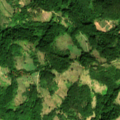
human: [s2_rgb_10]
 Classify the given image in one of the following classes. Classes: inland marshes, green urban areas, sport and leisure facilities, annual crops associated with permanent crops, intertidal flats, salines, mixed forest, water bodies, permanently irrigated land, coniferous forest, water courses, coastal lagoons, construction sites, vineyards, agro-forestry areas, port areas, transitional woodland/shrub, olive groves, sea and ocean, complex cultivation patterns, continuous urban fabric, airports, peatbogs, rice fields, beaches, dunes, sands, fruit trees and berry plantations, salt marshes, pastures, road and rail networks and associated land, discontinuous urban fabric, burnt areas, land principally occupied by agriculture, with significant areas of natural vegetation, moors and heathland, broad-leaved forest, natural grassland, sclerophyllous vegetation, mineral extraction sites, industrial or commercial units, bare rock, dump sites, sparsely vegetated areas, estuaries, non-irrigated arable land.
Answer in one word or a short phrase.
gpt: broad-leaved forest, transitional woodland/shrub